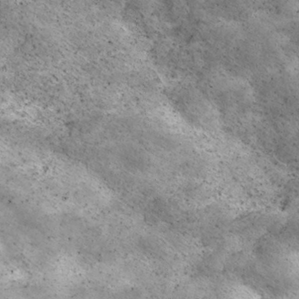
Label: non_frost